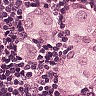
Metastatic tissue present: yes